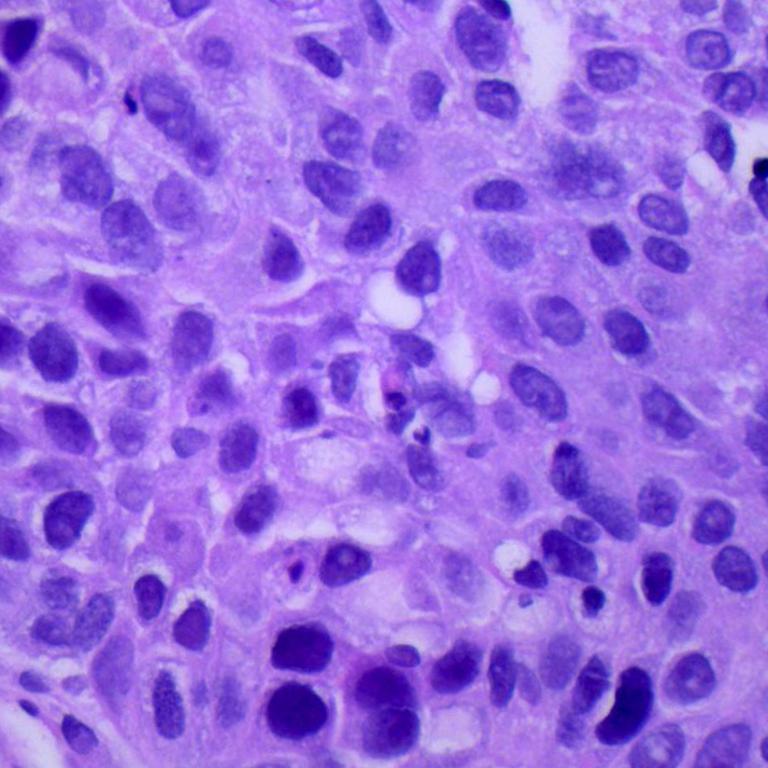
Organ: lung
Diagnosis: squamous carcinomas